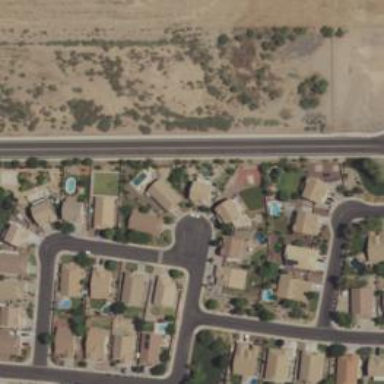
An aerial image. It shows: Residential road.